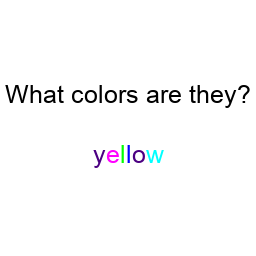
Color: indigo, magenta, lime, blue, indigo, cyan
Color name shown: yellow
Background color: white
Question text color: black